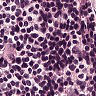
Metastatic tissue present: no